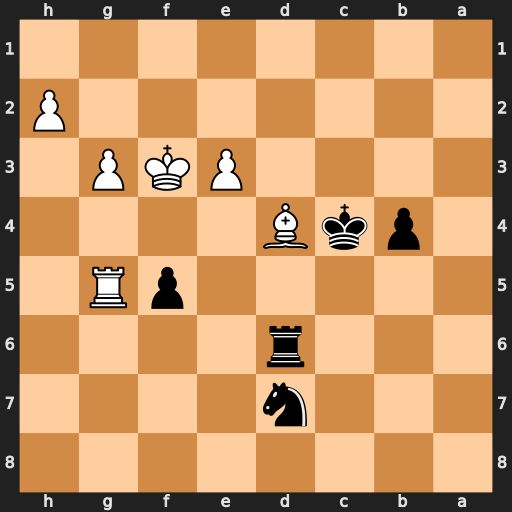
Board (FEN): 8/3n4/3r4/5pR1/1pkB4/4PKP1/7P/8
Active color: b
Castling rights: -
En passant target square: -
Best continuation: Rxd4 exd4 b3 Rg7 b2 Rxd7 b1=Q